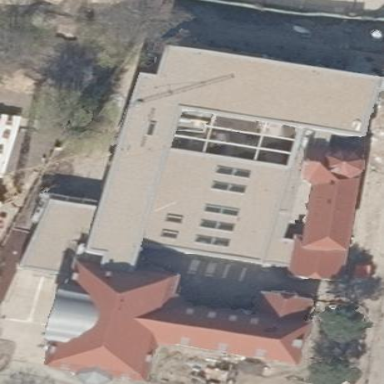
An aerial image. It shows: Courthouse building.